Question: For some reason the elevation attribute does not seem to be working on the new TabLayout in the material design support library. Any ideas?
XML:
'''
<?xml version="1.0" encoding="utf-8"?>
<LinearLayout xmlns:android="http://schemas.android.com/apk/res/android"
android:layout_width="match_parent"
android:layout_height="match_parent"
android:orientation="vertical">
<android.support.design.widget.TabLayout
android:id="@+id/tab_layout"
android:layout_width="match_parent"
android:layout_height="?attr/actionBarSize"
android:elevation="6dp" />
<android.support.v4.view.ViewPager
android:id="@+id/view_pager"
android:layout_width="match_parent"
android:layout_height="0dp"
android:layout_weight="1" />
</LinearLayout>
'''
hooked up like this in a parent fragment:
'''
ViewPager viewPager = (ViewPager) view.findViewById(R.id.view_pager);
TabLayout tabLayout = (TabLayout) view.findViewById(R.id.tab_layout);
AppPagerAdapter appPagerAdapter = new AppPagerAdapter(getChildFragmentManager());
viewPager.setAdapter(appPagerAdapter);
tabLayout.setupWithViewPager(viewPager);
'''
image:

The activity has a toolbar but this is outside of the fragment and should not affect the tablayout's ability to have a shadow:
relevant activity xml:
'''
<LinearLayout xmlns:android="http://schemas.android.com/apk/res/android"
xmlns:tools="http://schemas.android.com/tools"
android:layout_width="match_parent"
android:layout_height="match_parent"
android:orientation="vertical"
tools:context="com.bluckapps.appinfomanager.ui.MainActivity">
<android.support.v7.widget.Toolbar
android:id="@+id/toolbar"
android:layout_width="match_parent"
android:layout_height="wrap_content"
android:background="?attr/colorPrimary"
android:elevation="6dp"
android:minHeight="?attr/actionBarSize"
tools:ignore="UnusedAttribute" />
<FrameLayout
android:id="@+id/container"
android:layout_width="match_parent"
android:layout_height="0dp"
android:layout_weight="1" />
</LinearLayout>
'''
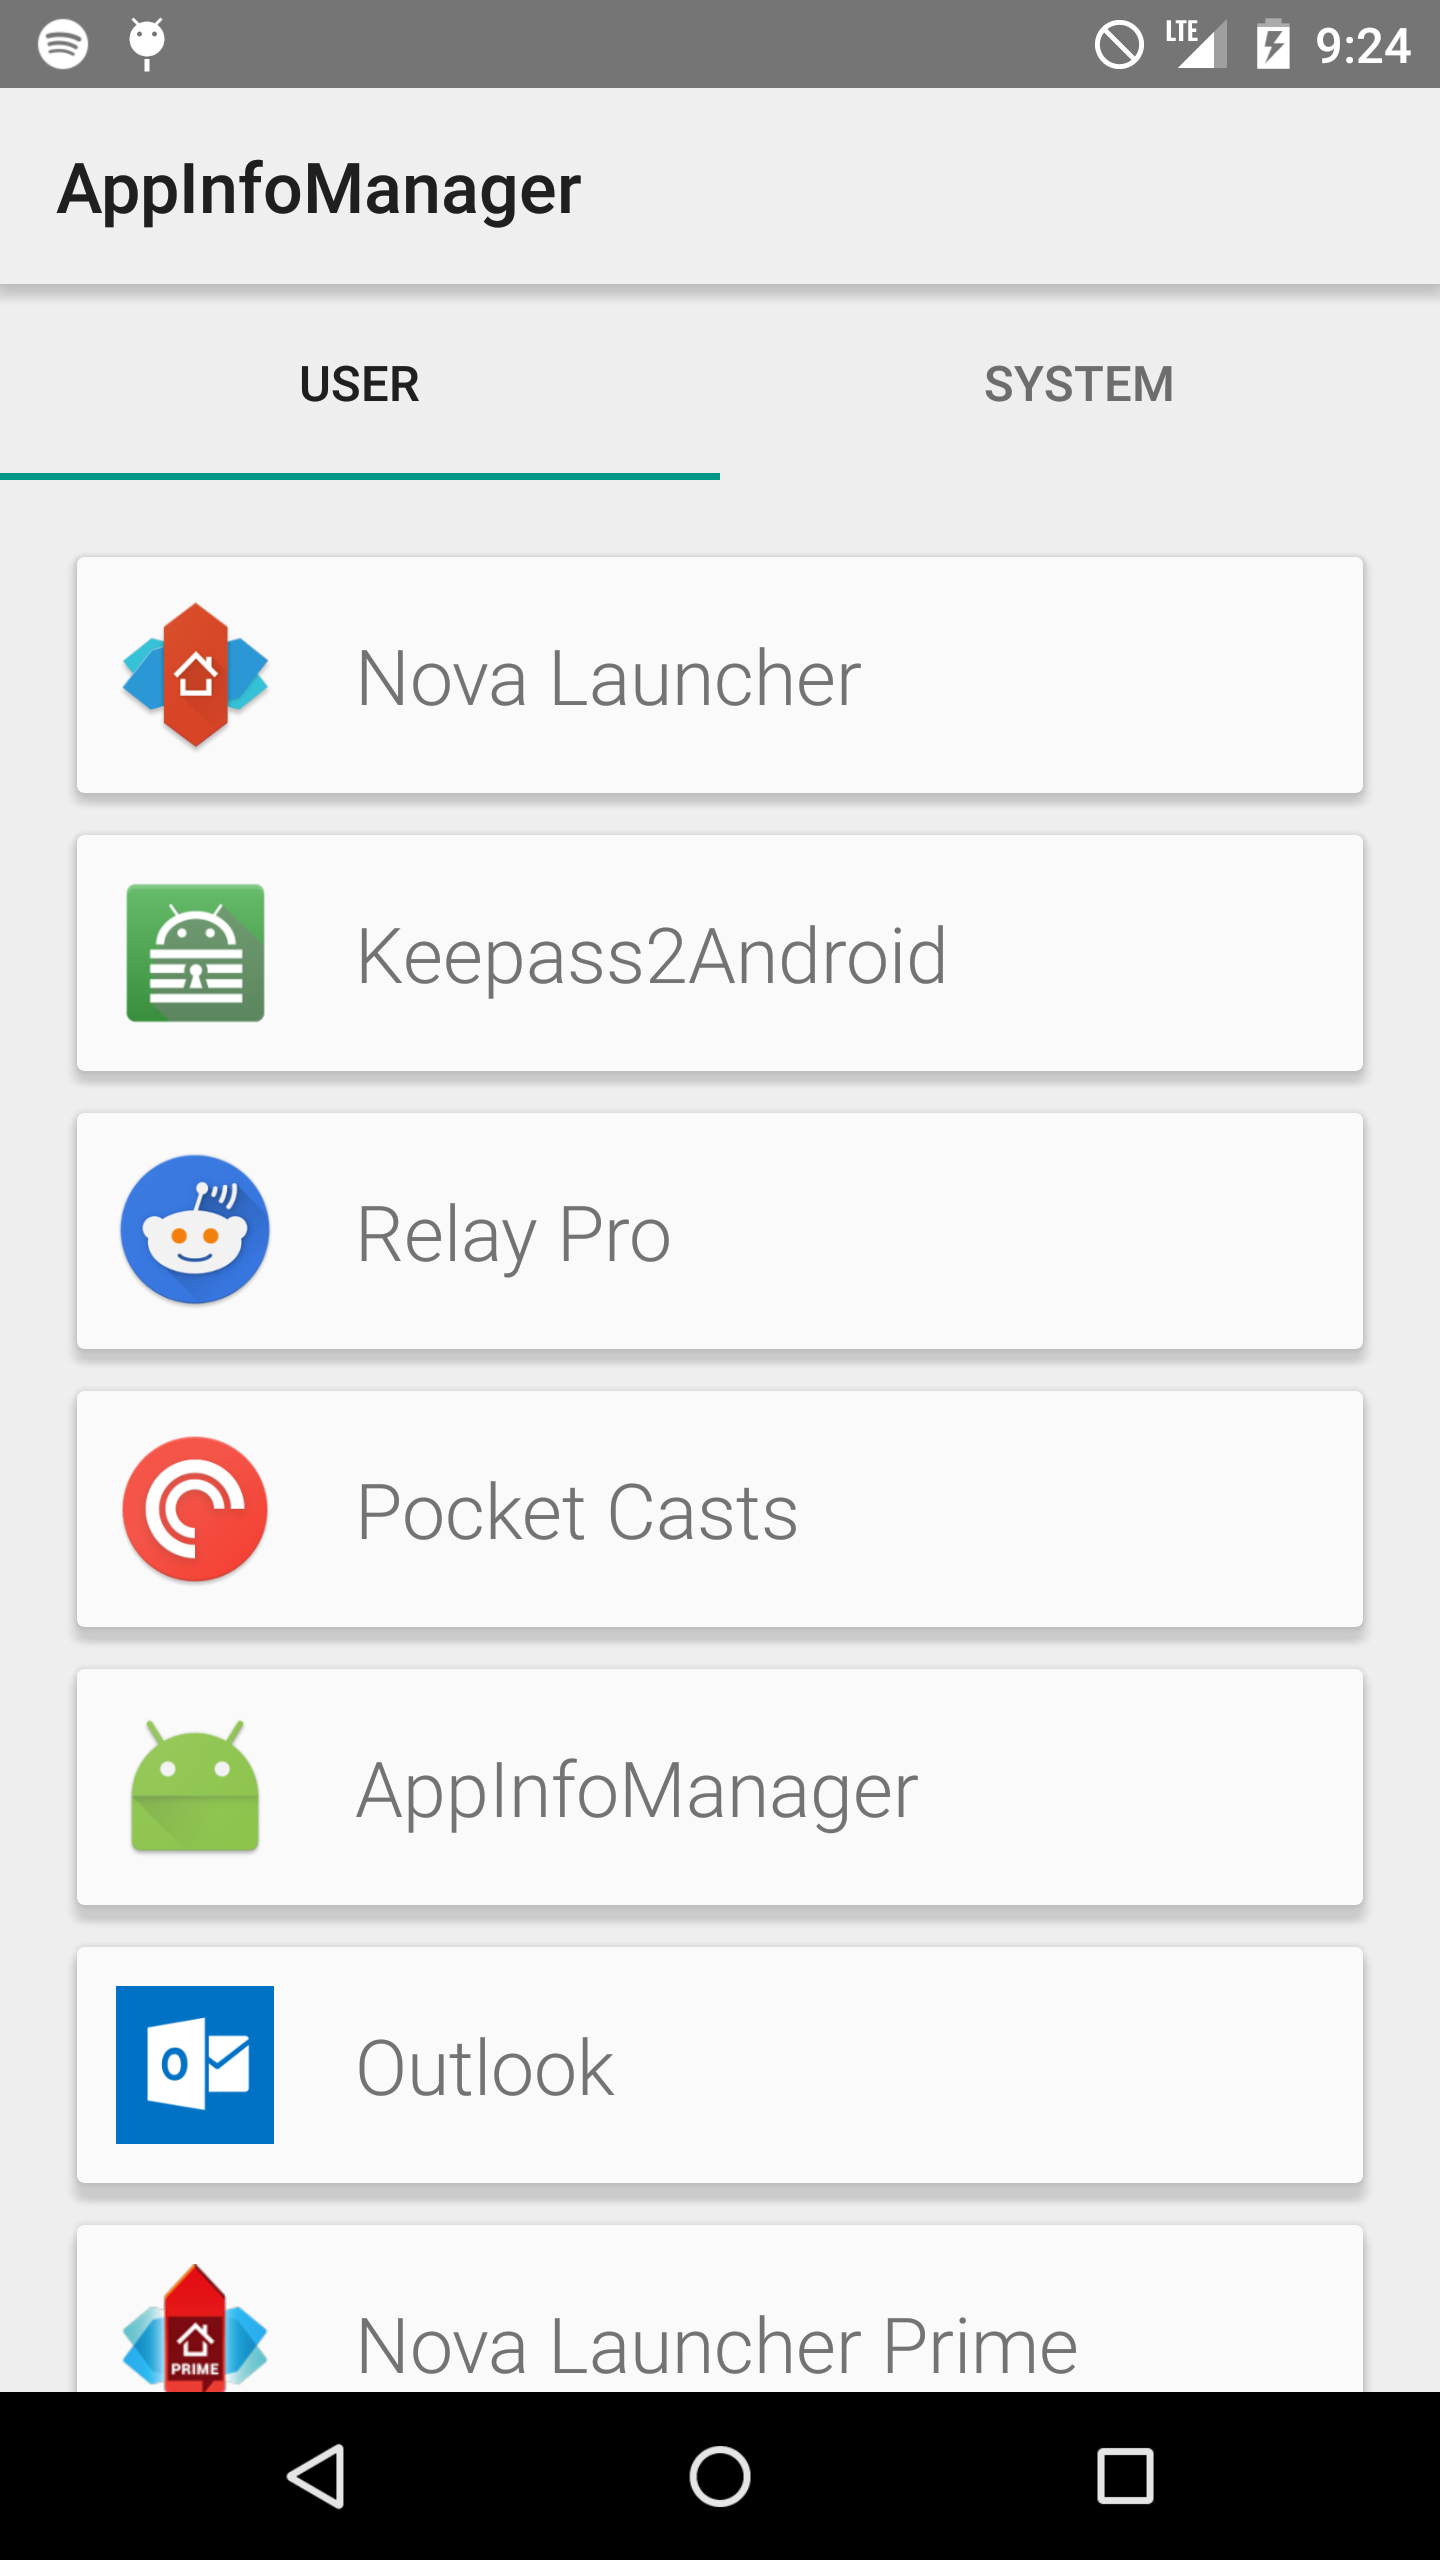
Answer: To make the shadow show, you have to set a background on your TabLayout. It can be the same color as your window background (as long as it's a solid color with no alpha).
'''
<android.support.design.widget.TabLayout
android:id="@+id/tab_layout"
android:layout_width="match_parent"
android:layout_height="?attr/actionBarSize"
android:elevation="6dp"
android:background="@color/white" />
'''